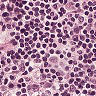
Metastatic tissue present: no